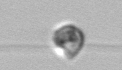
Label: flagellate_morphotype1